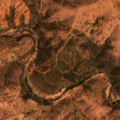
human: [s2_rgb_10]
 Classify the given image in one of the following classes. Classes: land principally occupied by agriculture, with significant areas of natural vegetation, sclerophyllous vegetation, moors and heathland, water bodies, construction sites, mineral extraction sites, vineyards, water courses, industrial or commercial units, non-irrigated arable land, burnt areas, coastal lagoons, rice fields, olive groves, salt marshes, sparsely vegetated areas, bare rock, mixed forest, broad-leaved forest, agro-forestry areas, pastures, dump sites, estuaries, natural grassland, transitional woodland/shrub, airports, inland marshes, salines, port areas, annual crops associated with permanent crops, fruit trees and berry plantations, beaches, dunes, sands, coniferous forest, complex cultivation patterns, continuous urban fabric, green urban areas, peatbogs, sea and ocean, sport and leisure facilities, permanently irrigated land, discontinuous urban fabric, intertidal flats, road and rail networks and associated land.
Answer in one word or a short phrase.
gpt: non-irrigated arable land, land principally occupied by agriculture, with significant areas of natural vegetation, agro-forestry areas, broad-leaved forest, sclerophyllous vegetation, transitional woodland/shrub